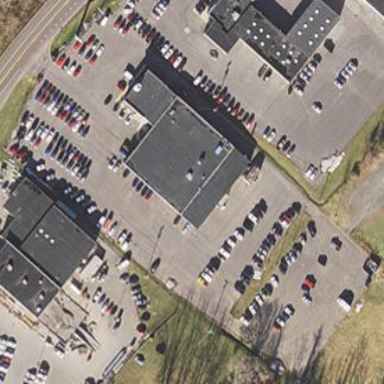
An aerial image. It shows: Parking area.